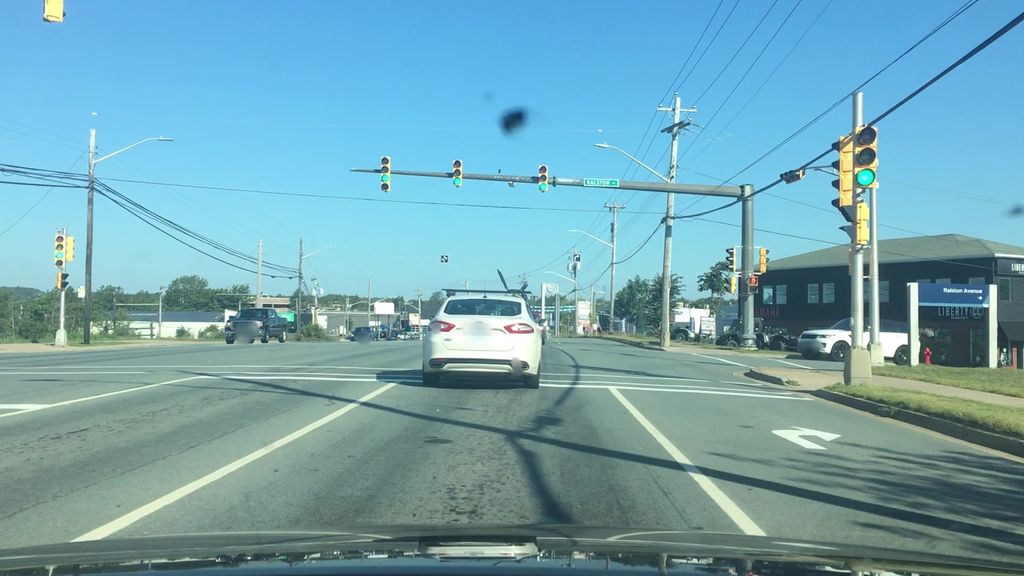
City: halifax